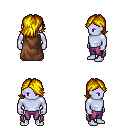
a pixel art fantasy rpg character, male body template, dark elf, purple skin, brown cape, magenta pants, blonde swoop hairstyle, four views (front, back, left, right), 2x2 character sprite sheet, small pixel art, hard edges, no anti-aliasing